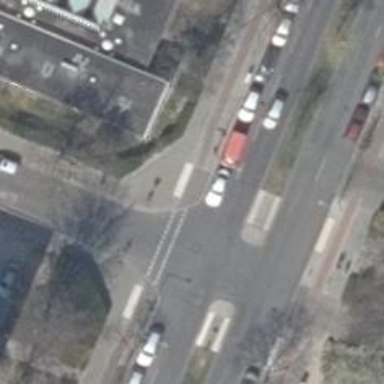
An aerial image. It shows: Asphalt footpath with unmarked crossing.